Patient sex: F
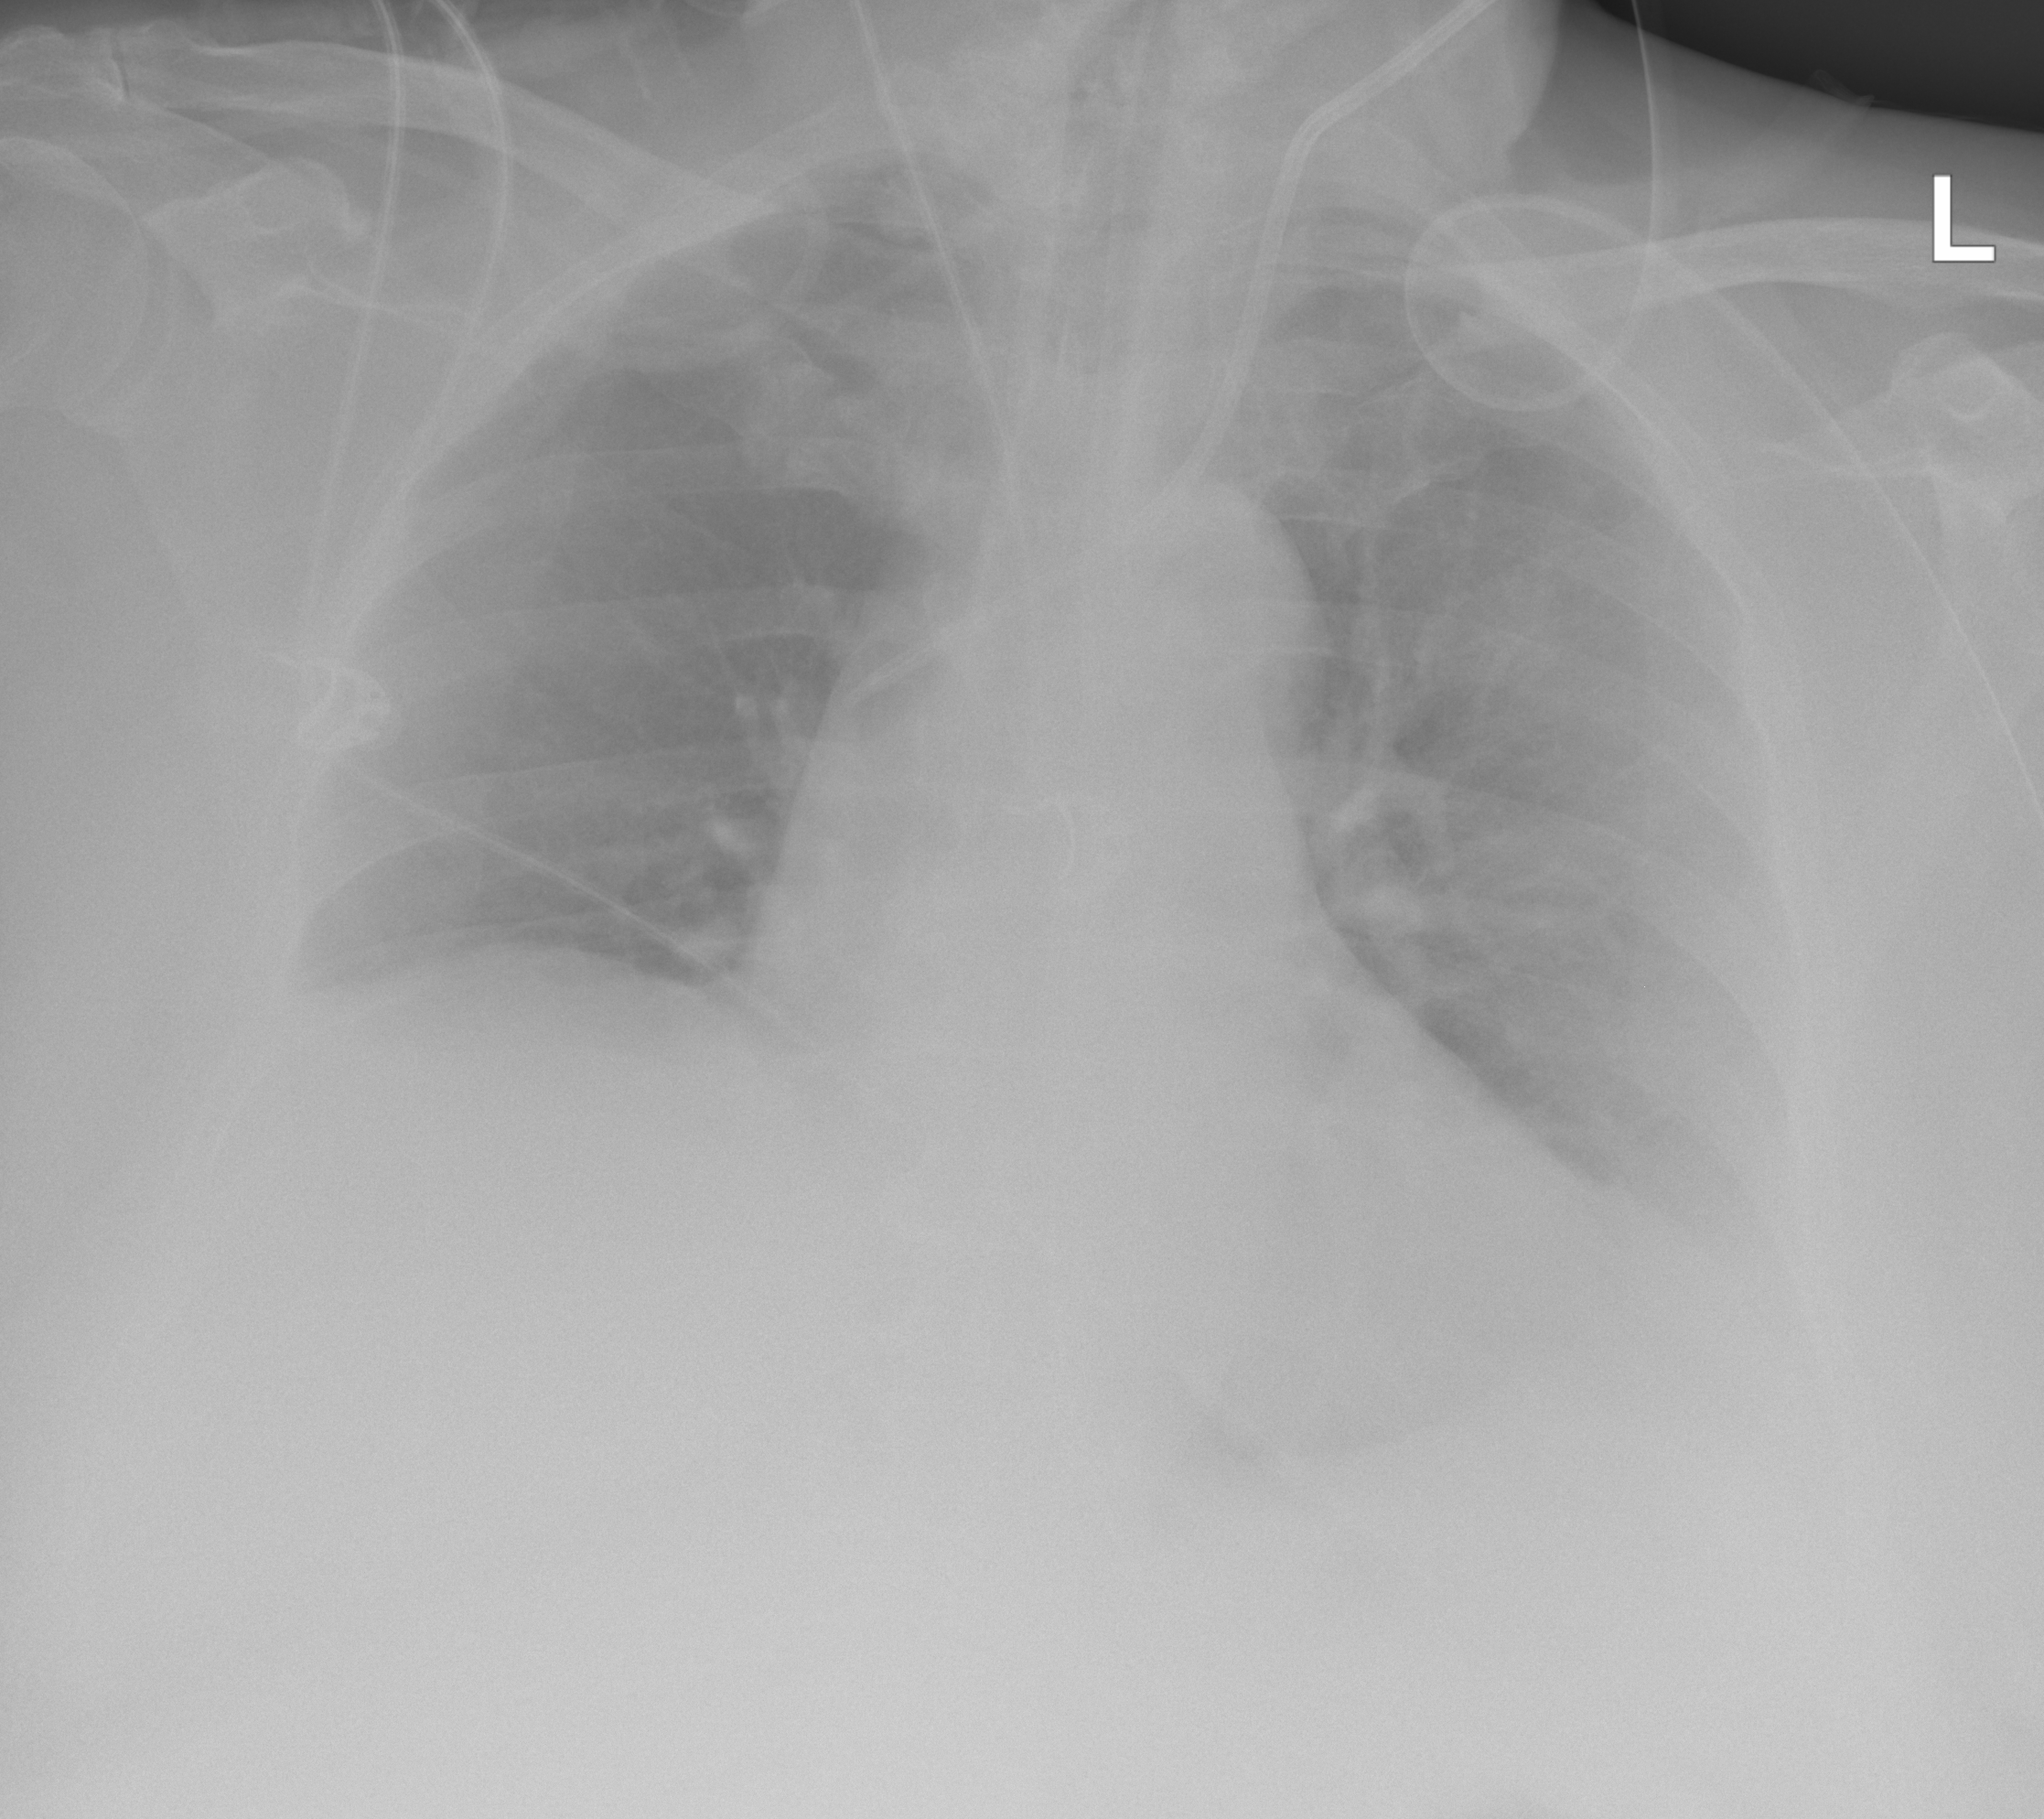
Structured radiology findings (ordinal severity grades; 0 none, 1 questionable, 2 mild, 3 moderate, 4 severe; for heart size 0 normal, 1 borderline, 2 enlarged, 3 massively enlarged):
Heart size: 1
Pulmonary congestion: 0
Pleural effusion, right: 1
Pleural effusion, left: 0
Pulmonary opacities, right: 0
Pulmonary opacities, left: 2
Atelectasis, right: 1
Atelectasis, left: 0